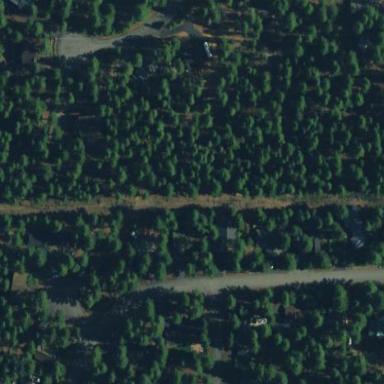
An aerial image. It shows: Evergreen needle-leaved woodland.